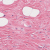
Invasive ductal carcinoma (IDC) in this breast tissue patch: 0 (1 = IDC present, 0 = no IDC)